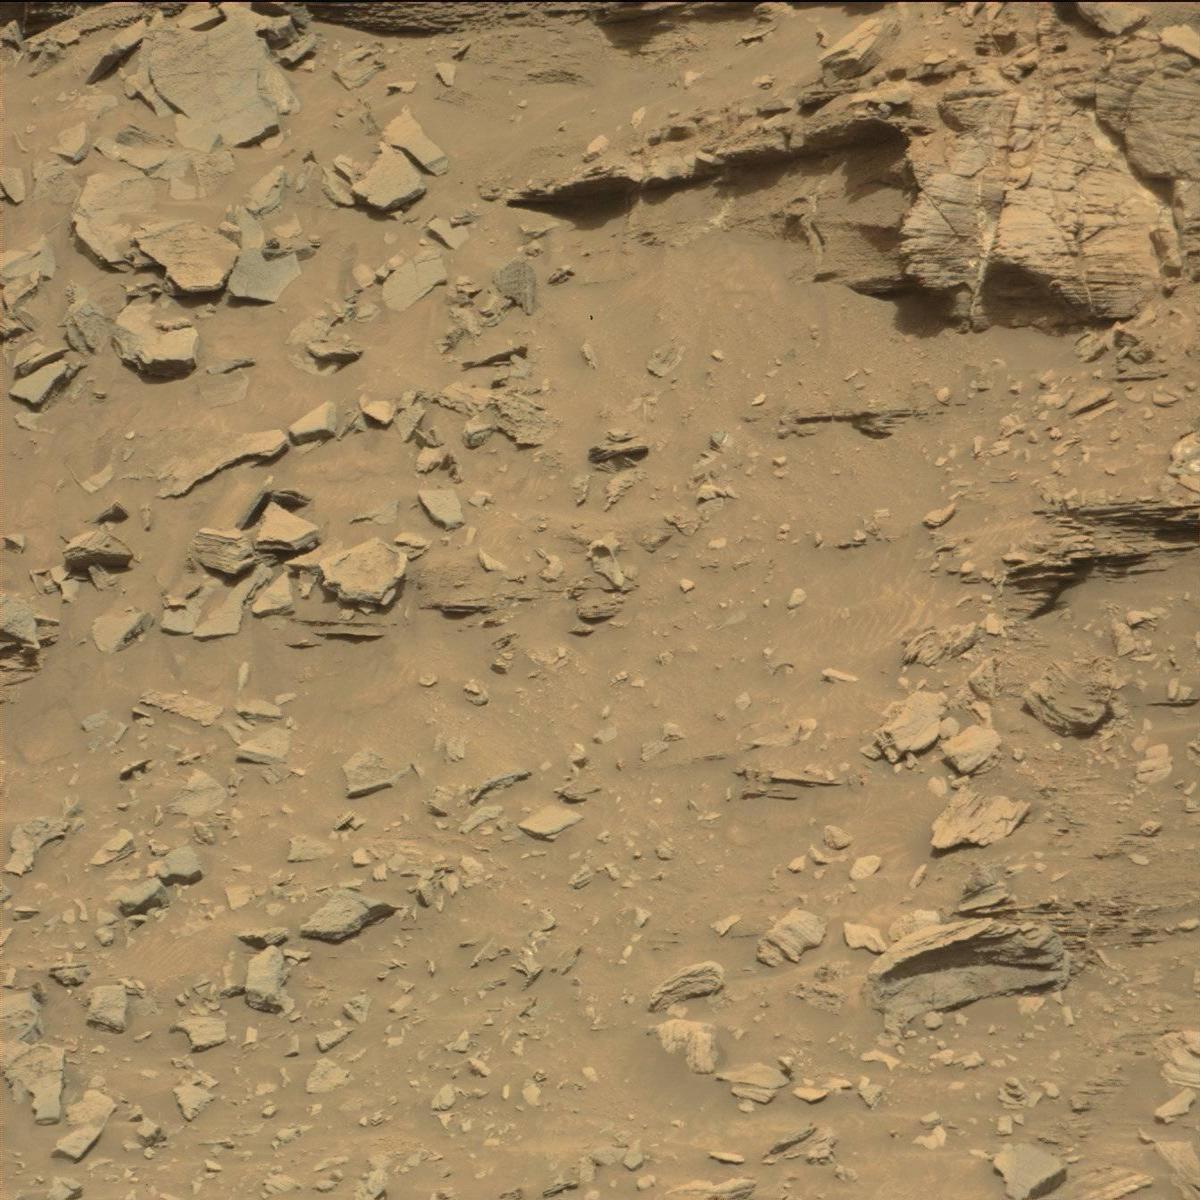
Terrain classes present: Bedrock, Sand / Soil